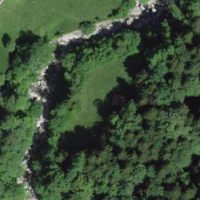
EUNIS habitat code: 41
Species observed at this site:
Vicia sepium